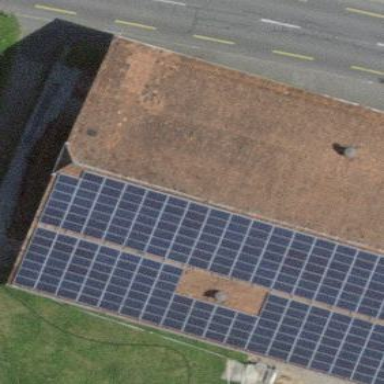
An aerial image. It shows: Solar power generator.